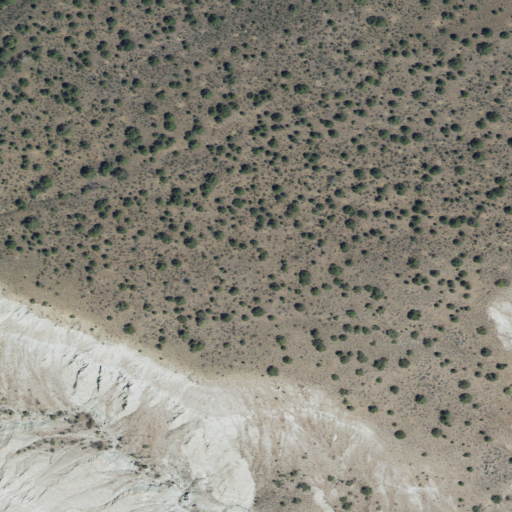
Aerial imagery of mountain in Oregon named Logan Butte containing only shrub